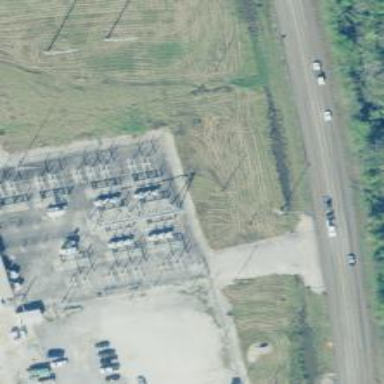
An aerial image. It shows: Switch used for power control.